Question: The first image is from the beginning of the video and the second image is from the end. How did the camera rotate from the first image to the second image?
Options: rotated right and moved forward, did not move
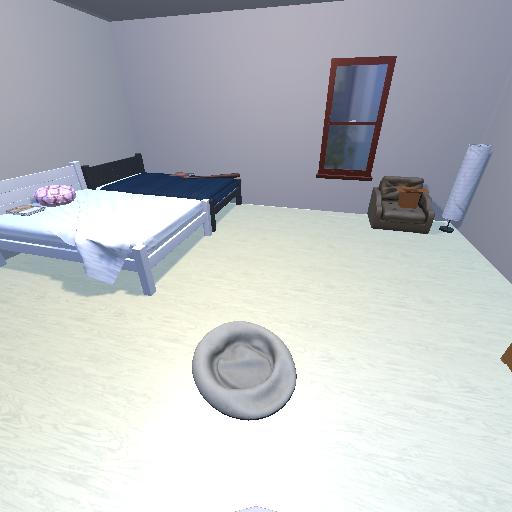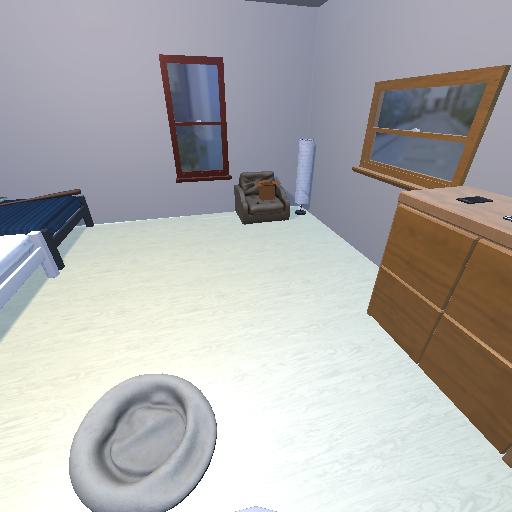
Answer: rotated right and moved forward